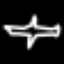
Label: airplane